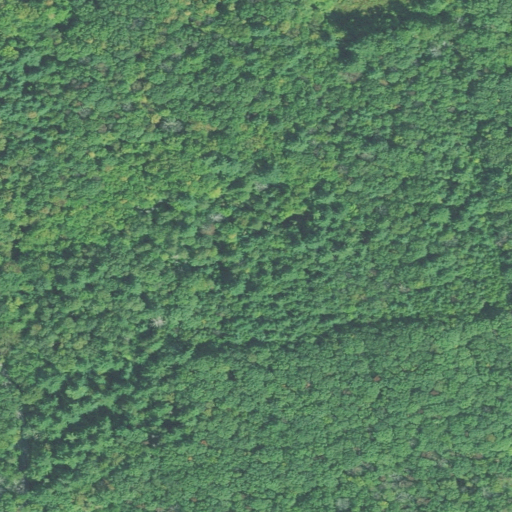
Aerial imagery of mountain in Connecticut named Golden Hill containing deciduous forest, mixed forest, woody wetlands, open development, evergreen forest, and low intensity development